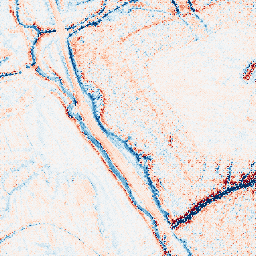
Category: edge_preserving
Decomposition family: bilateral
Decomposition parameters: d: 15
sigma_color: 100
sigma_space: 25
Upsampling method: regularized
Upsampling parameters: scale: 2
lambda_reg: 0.1
Upsampling scale: 2